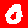
Digit: 0